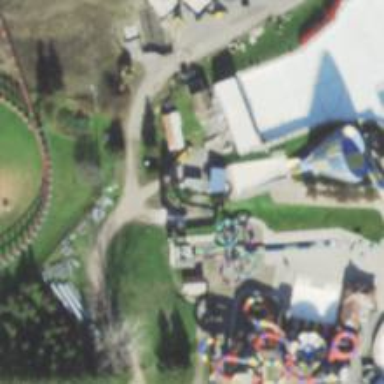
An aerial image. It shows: Water slide attraction.